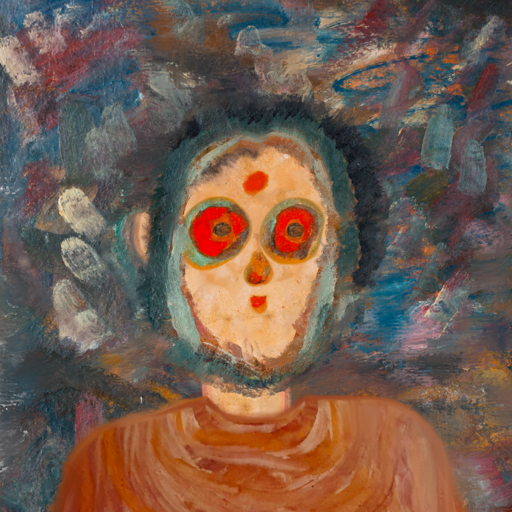
Background: Boggyland, Head And Neck Front: Childish, Face Front: Sisters, Bust: Pious_Lady, Hair Front: Boggyland, Head Accessory: Blank, Second Necklace: Blank, Necklace: Blank, Baby: Blank